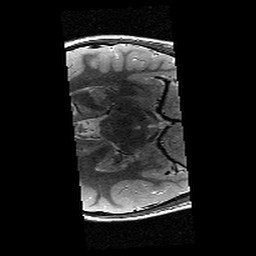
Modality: T2w
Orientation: axial
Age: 12
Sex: male
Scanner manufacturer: siemens
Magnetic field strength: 3 T
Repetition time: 9.23 s
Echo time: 0.067 s